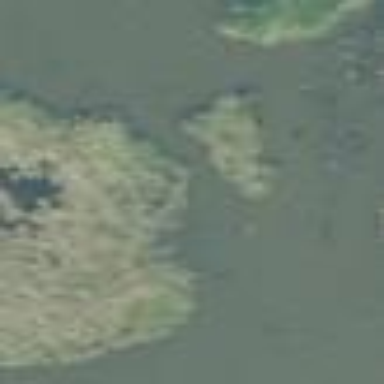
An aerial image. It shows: Marsh wetland.